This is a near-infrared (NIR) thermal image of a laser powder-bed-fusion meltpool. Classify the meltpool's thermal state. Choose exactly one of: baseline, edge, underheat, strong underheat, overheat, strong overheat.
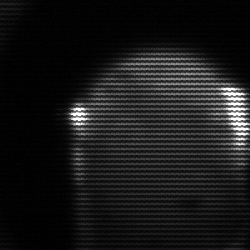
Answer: edge